Question: Here is the scenario:
The first scene in my storyboard is a login view. It's a UIViewController. When the user is logged in, it shows the home view which is embedded in a navigation controller. I'm adding a log out functionality which should take me back to the first scene in the storyboard which is the login view. How do I do that?
Here is an image of the storyboard showing the login view -> navigation controller -> home view

This is my implementation so far. In the log out action, I clear the session, and pop to root view controller. It does not work because I am still stuck on the home view since it is the root view controller of the navigation controller. However, If I restart the app, the user is logged out and I'm left with the login view.
Code:
'''
[self.navigationController popToRootViewControllerAnimated:NO];
// Set at beginning of storyboard
UIStoryboard *mystoryboard = [UIStoryboard storyboardWithName:@"Main" bundle:nil];
AppDelegate *app = (AppDelegate *)[[UIApplication sharedApplication] delegate];
app.loginViewController = [mystoryboard instantiateViewControllerWithIdentifier:@"loginViewController"];
'''
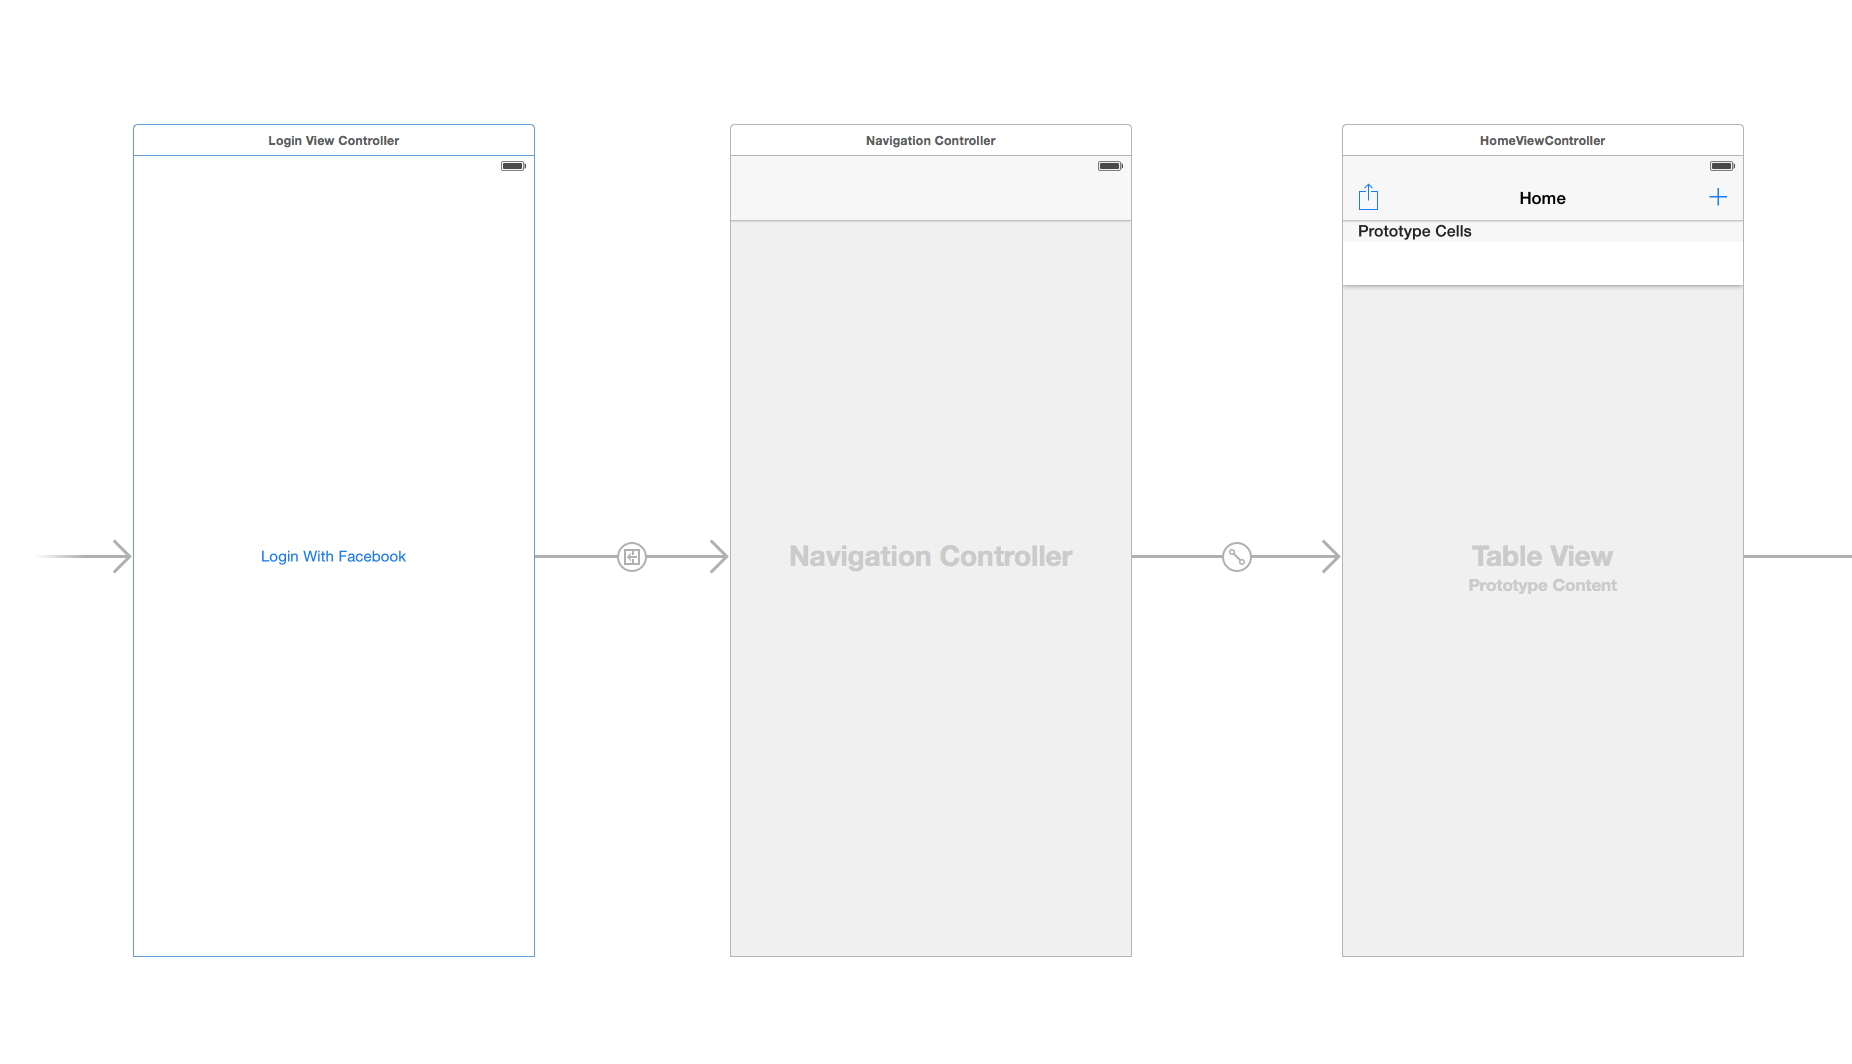
Answer: Use unwind segues for that.
In your LoginViewController, declare a method with this signature
'- (IBAction)unwindToLoginViewController:(UIStoryboardSegue*)segue'
Go to your HomeViewController and control drag from your logout button to the Exit button at the top of your view controller window (see screenshot below), then select the 'unwindToLoginViewController' segue. That's it!